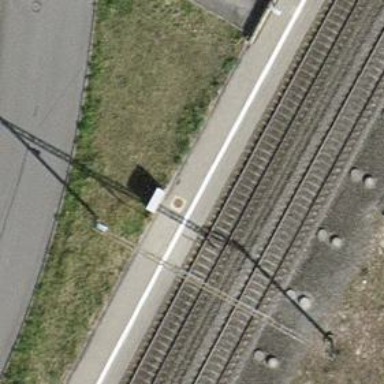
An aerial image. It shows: Public transport stop position along the railway.